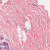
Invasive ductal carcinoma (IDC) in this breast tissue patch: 0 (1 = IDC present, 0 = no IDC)